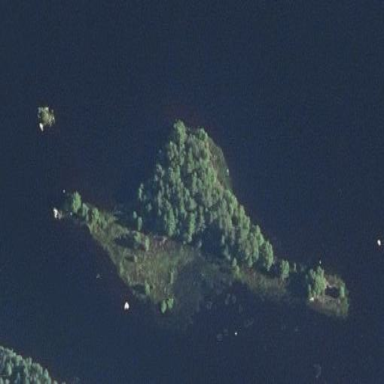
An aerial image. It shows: Islet.